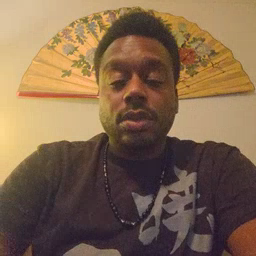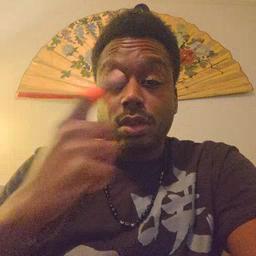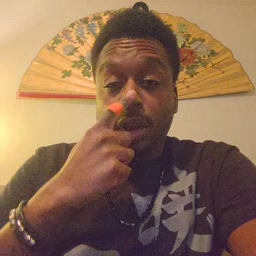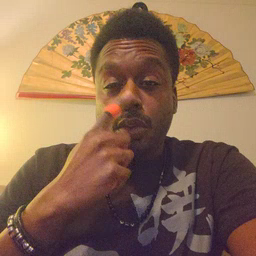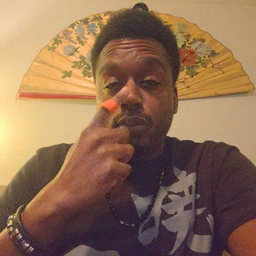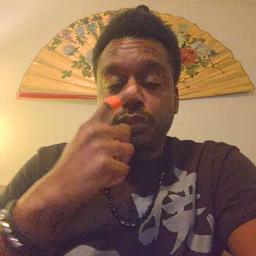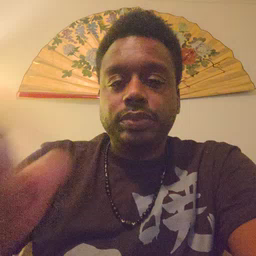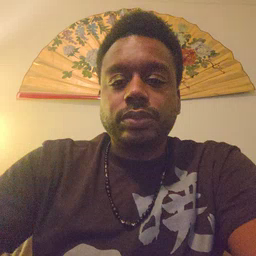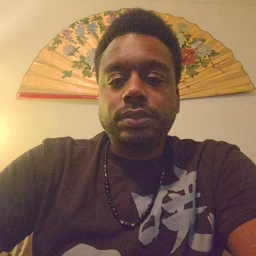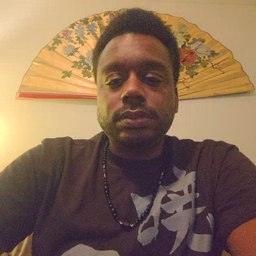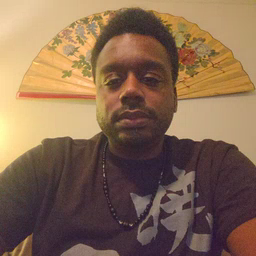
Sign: nose